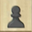
Piece: bP